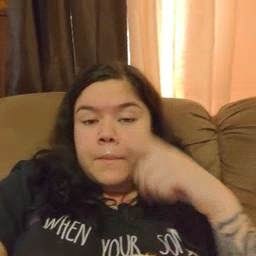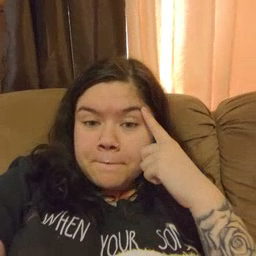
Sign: penny